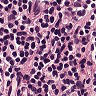
Metastatic tissue present: no